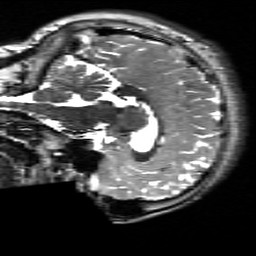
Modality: T2w
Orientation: sagittal
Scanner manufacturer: siemens
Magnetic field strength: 3 T
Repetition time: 9 s
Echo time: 0.115 s